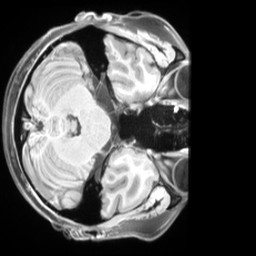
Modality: T1w
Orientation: axial